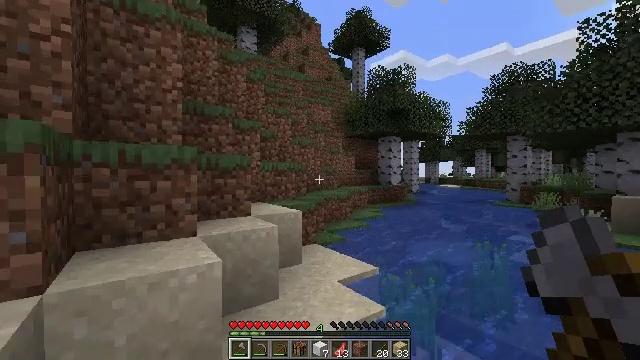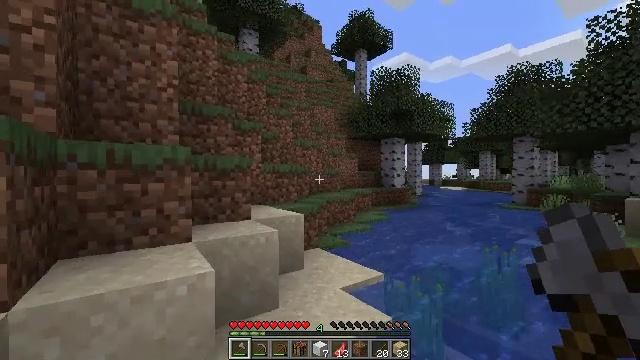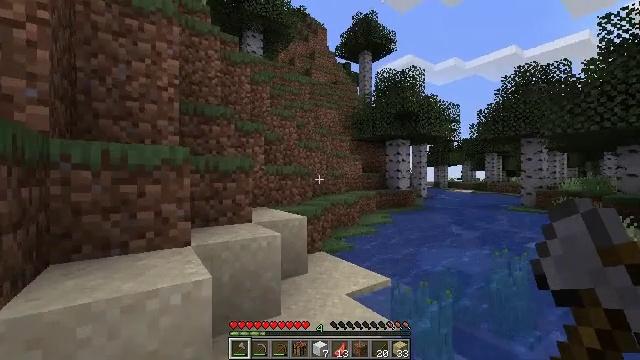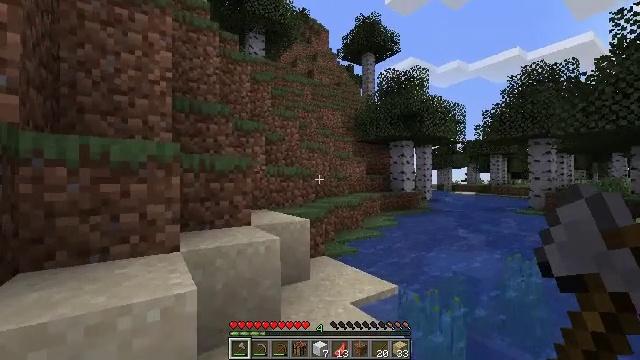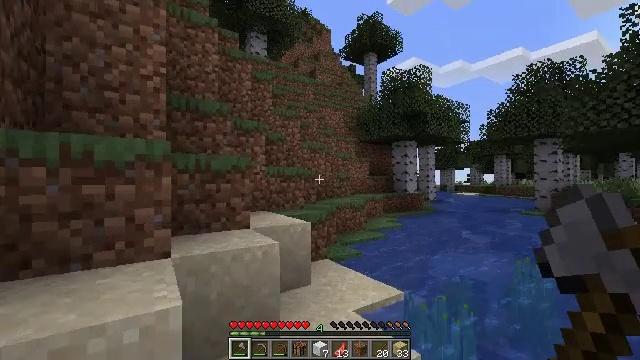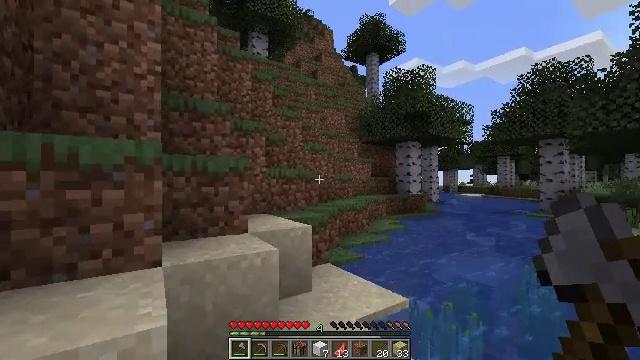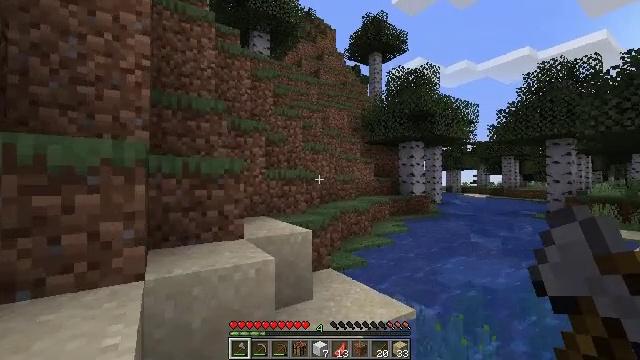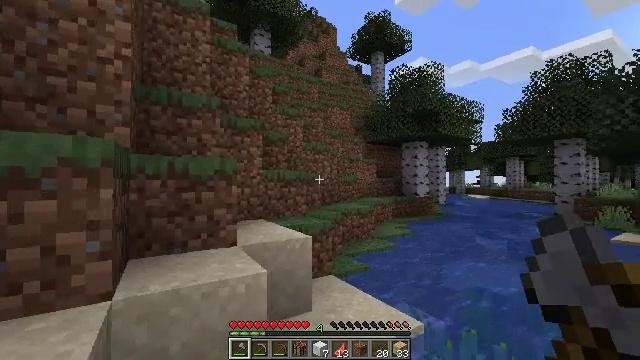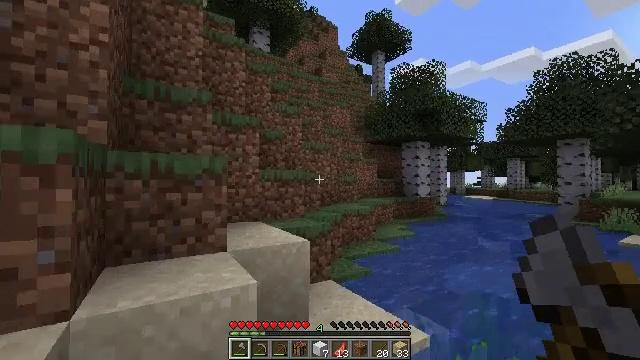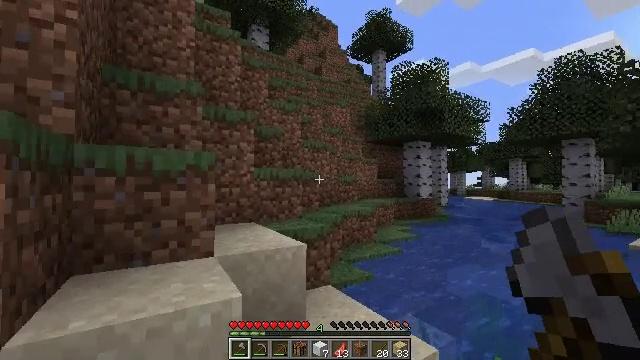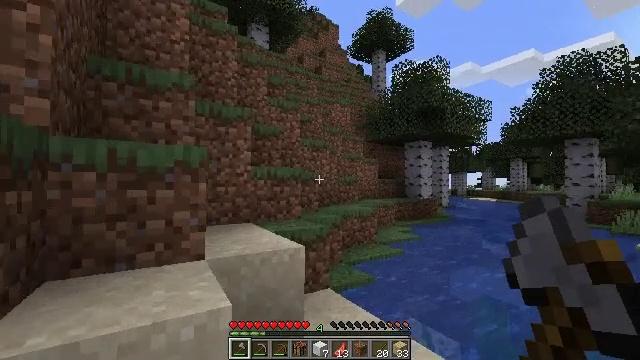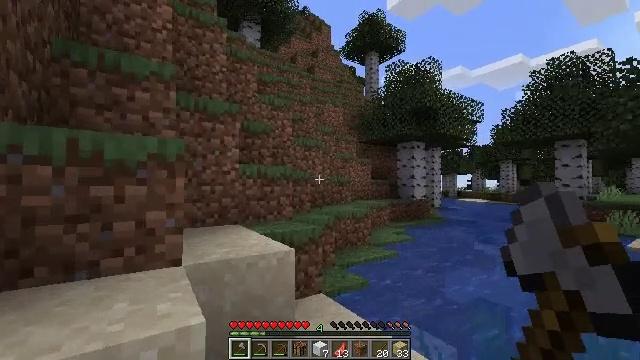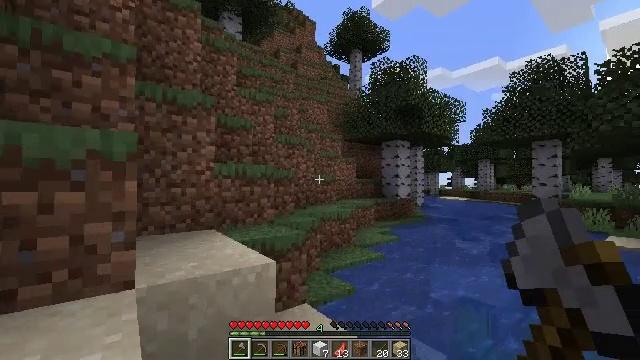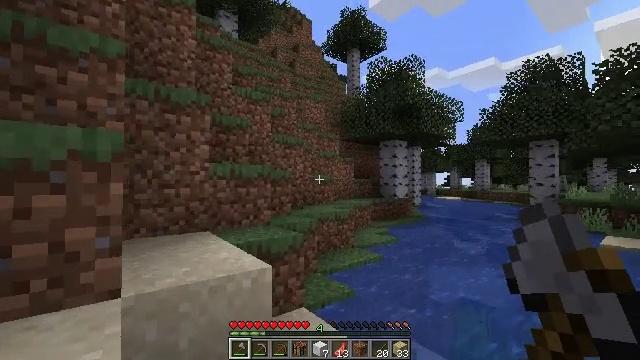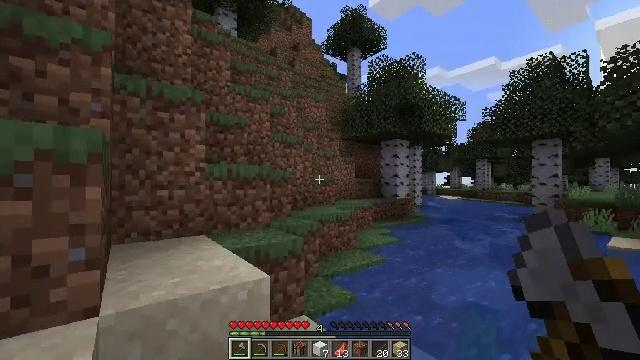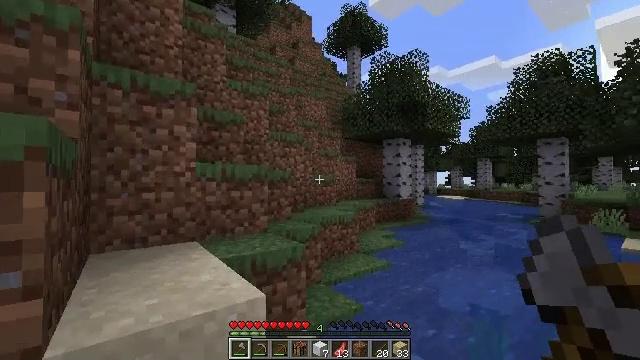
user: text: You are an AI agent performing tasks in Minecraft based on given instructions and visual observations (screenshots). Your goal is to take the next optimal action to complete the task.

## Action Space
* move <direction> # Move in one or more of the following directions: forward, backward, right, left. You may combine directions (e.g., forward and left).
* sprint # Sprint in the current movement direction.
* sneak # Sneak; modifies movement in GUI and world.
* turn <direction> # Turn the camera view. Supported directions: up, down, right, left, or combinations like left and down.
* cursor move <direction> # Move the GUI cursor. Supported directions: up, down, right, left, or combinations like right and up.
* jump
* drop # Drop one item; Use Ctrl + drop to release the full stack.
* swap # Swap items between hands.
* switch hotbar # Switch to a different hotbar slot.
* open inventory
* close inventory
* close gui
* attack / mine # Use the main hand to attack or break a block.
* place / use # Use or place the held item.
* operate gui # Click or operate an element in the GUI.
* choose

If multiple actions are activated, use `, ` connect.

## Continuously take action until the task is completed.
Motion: motion action
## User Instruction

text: Get some roses from the rose bush.
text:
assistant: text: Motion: move forward
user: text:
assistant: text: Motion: move forward
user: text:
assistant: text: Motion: move forward
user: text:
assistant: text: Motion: move forward
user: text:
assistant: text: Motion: move forward
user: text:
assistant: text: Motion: move forward
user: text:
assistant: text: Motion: move forward
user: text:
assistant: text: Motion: move forward
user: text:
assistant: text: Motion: move forward
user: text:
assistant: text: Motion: move forward
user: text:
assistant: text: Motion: move forward, turn right
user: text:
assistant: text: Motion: move forward, turn right
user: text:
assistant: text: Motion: move forward
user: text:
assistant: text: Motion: move forward
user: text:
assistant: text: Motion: move forward
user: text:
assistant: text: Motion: move forward
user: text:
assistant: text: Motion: move forward
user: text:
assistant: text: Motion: move forward
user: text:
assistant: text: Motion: move forward
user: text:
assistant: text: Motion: move forward, turn left and up
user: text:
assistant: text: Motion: move forward, turn left and up
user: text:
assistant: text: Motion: move forward, turn left and up
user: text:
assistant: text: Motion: move forward, turn left, jump
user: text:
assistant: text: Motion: move forward, jump
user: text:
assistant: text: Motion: move forward, jump
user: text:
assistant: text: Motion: move forward
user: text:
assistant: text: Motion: move forward
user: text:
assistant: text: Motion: move forward, turn right
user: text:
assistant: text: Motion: move forward, turn right
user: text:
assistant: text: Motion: move forward, turn right